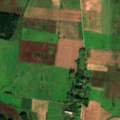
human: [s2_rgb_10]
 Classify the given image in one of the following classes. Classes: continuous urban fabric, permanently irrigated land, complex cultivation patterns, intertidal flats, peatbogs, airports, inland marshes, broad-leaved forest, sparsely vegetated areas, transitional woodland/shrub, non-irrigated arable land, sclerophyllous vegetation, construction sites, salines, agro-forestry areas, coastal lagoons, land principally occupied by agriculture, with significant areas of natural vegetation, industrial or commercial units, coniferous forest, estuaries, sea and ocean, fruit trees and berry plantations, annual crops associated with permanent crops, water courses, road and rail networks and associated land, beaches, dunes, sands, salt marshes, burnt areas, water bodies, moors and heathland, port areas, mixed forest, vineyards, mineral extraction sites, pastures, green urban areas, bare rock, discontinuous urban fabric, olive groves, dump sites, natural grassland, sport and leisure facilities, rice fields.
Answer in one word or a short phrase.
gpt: non-irrigated arable land, pastures, complex cultivation patterns, broad-leaved forest, mixed forest